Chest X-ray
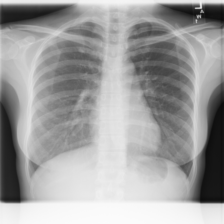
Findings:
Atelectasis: negative
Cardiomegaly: negative
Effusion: negative
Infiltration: negative
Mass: negative
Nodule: negative
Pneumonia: negative
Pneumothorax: negative
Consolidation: negative
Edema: negative
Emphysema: negative
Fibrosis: negative
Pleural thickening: negative
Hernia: negative